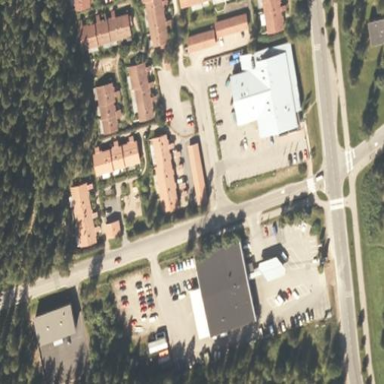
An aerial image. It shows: Retail area.